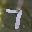
Label: 7